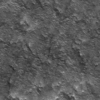
Label: not_dusty